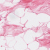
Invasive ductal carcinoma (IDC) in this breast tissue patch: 0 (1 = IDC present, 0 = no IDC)